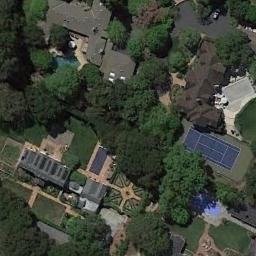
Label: tennis_court